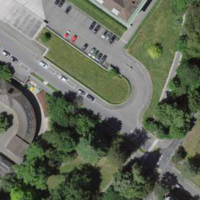
EUNIS habitat code: 55
Species observed at this site:
Quercus robur
Acer campestre
Achillea distans
Fagus sylvatica
Polygonia c-album
Primula veris
Stellaria media